Question: I am using winforms and C#,.

When i try to get datagridviewcheckbox state, if the checkbox not true it shows "Null Reference Exception was caught" as Exception.
My Code is
'''
foreach (DataGridViewRow fees_row in this.dataGridView2.Rows)
{
if ((bool) fees_row.Cells[0].Value == true)
{
}
}
'''
The error is in the line:
'''
if ((bool) fees_row.Cells[0].Value == true)
'''
how to set datagridview checkbox value not null. or escape this exception.
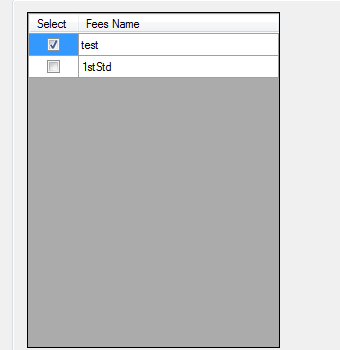
Answer: You need to make sure that the 'DataGridViewCell' object is not 'null' , before trying to interrogate its value. That's what's causing the 'NullReferenceException'--you're interrogating the 'Value' property of a 'null' object!
Change your code to look like this:
'''
foreach (DataGridViewRow fees_row in this.dataGridView2.Rows)
{
var cell = fees_row.Cells[0];
if (cell != null)
{
var value = cell.Value;
if (value != null && (bool)value == true)
{
// Do whatever...
}
}
}
'''
But before someone else leaves a snarky comment, there's generally no reason to check a Boolean value against a literal 'true'. All you have to write is 'if (boolValue)'